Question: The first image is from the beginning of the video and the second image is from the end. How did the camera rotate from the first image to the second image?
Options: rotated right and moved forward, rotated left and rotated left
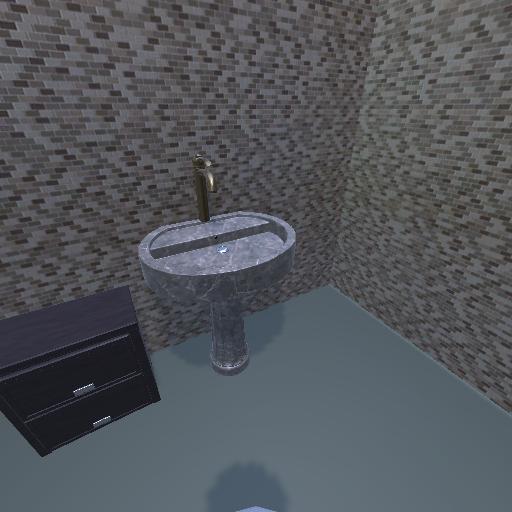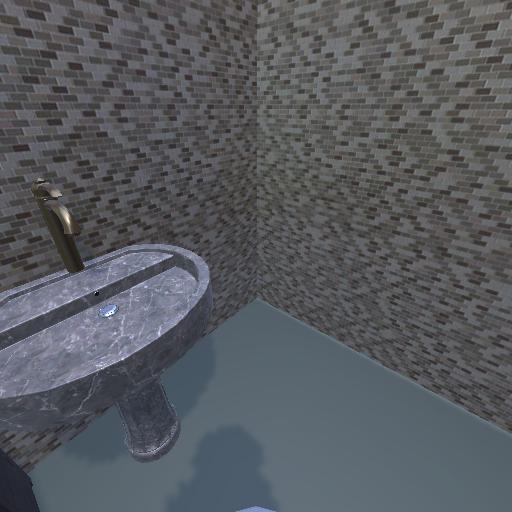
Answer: rotated right and moved forward